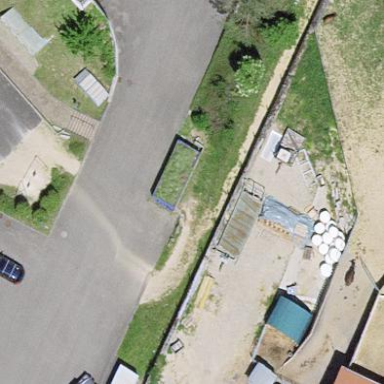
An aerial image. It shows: Recycling container for scrap metal. It is designated as recycling amenity.